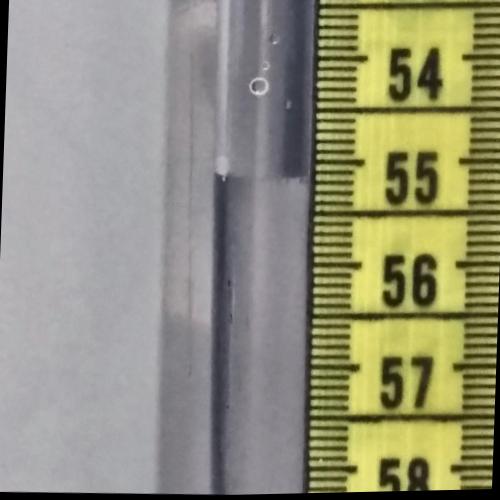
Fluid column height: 55.2 cm